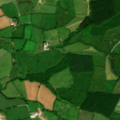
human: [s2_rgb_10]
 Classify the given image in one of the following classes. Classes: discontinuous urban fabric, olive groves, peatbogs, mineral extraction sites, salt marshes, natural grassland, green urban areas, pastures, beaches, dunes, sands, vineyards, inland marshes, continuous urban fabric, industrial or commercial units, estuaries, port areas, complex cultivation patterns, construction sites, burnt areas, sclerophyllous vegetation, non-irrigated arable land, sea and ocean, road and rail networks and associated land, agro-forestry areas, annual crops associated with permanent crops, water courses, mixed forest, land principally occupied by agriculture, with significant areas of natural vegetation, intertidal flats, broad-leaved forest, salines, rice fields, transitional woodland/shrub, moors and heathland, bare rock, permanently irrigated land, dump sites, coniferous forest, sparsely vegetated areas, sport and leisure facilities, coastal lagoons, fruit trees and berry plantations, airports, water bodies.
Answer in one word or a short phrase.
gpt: pastures, coniferous forest, transitional woodland/shrub